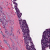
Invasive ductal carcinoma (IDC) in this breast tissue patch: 0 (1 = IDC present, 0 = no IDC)